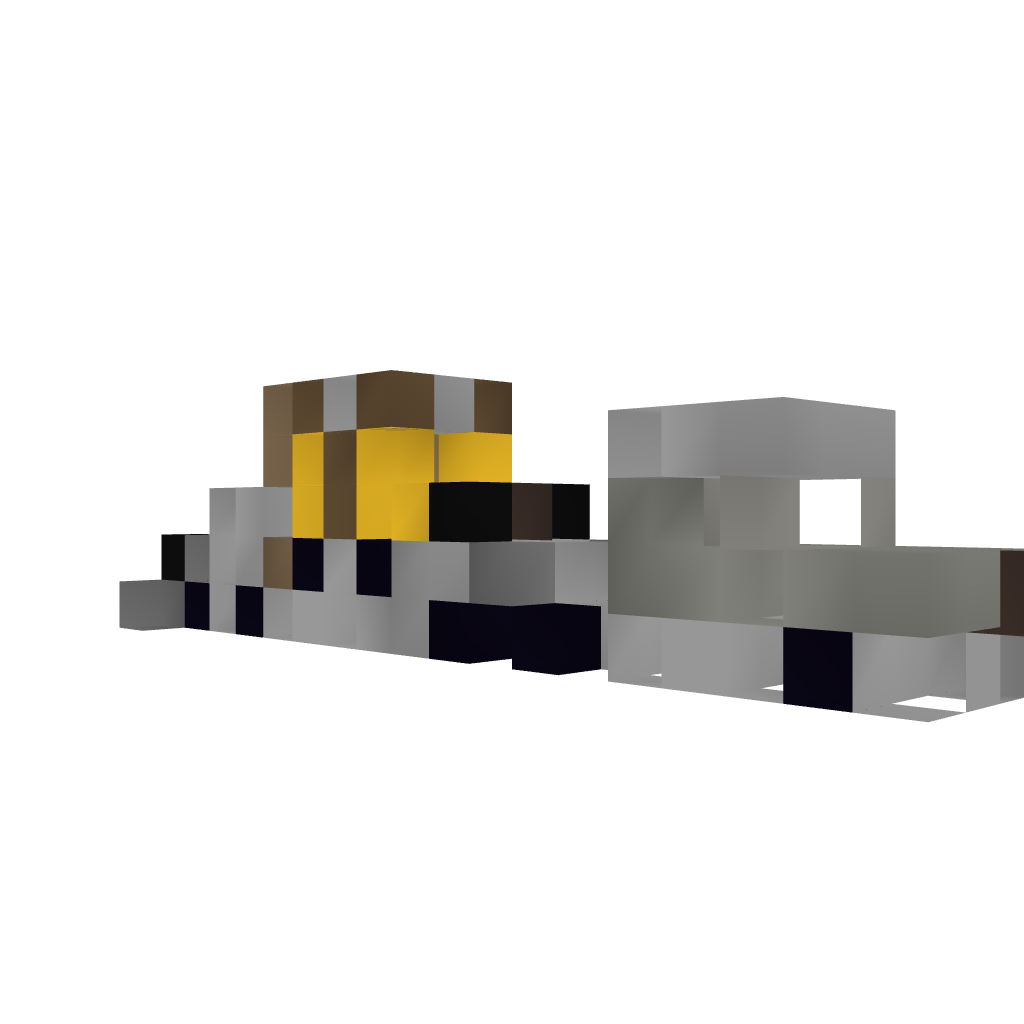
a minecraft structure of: Truck w/ Forklift